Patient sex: M
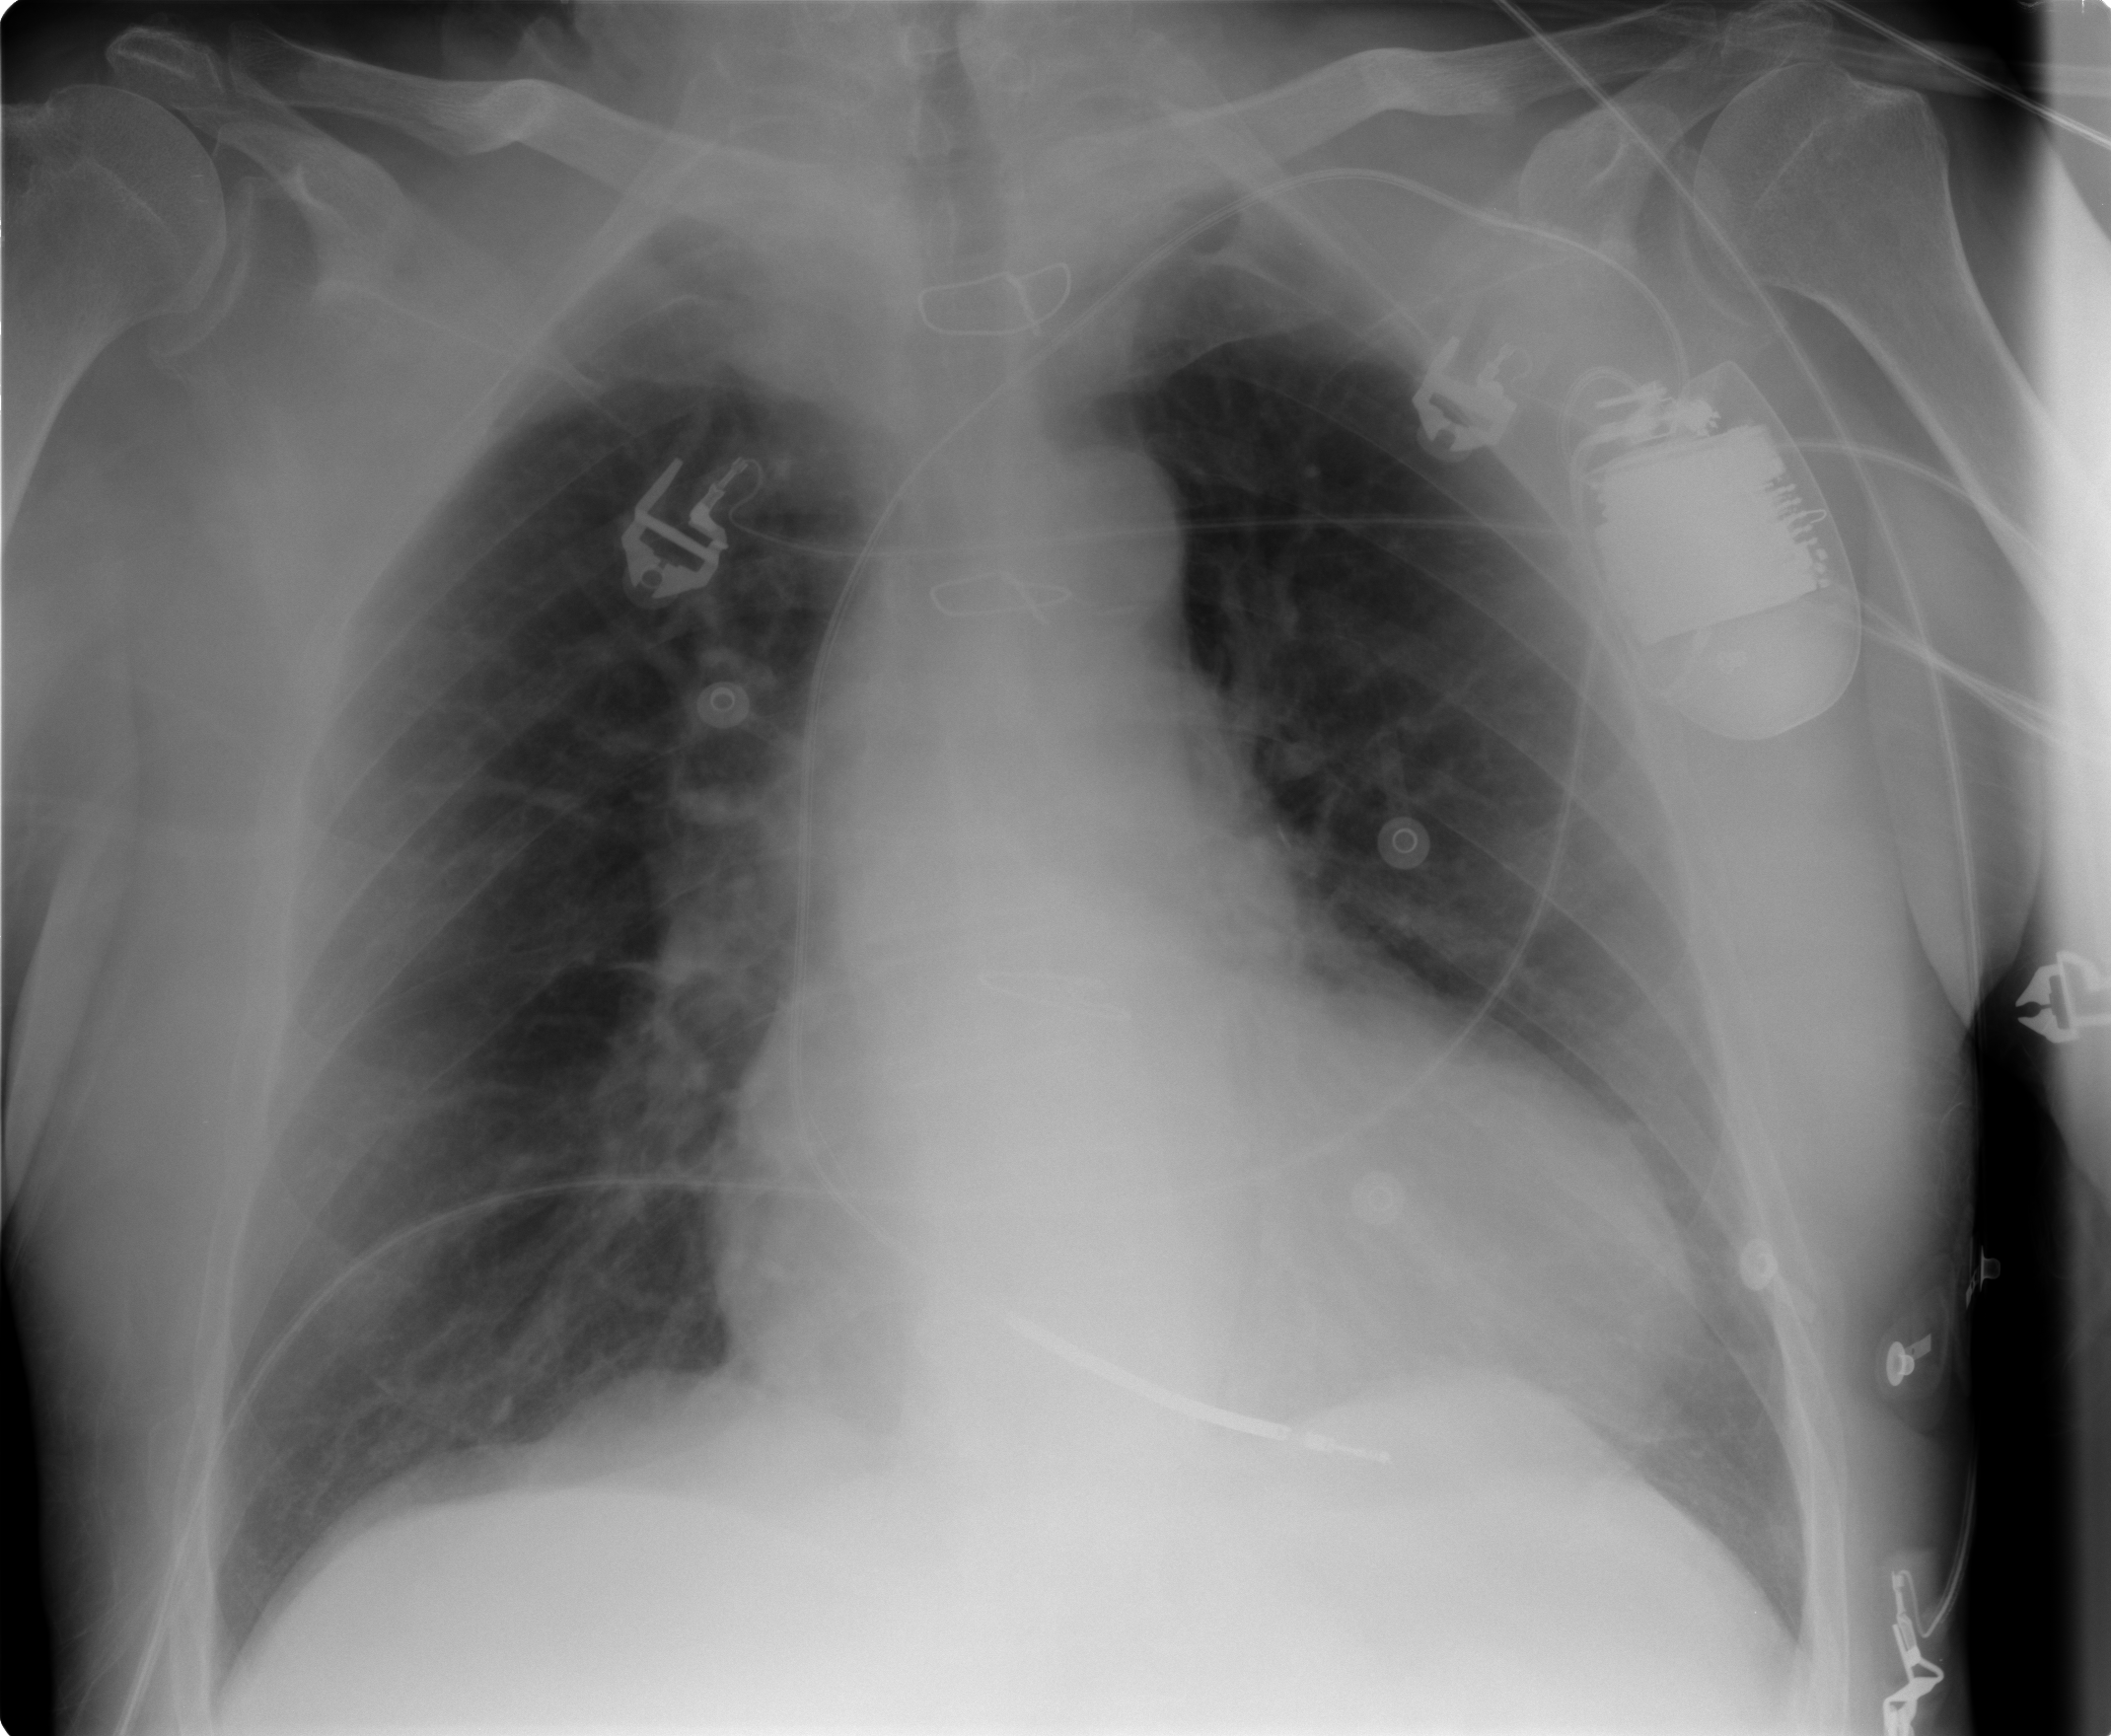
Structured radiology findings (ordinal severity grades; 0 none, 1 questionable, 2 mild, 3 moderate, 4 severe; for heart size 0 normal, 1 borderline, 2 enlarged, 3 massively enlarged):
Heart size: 2
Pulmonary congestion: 1
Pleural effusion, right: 0
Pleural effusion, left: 0
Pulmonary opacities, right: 0
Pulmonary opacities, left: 0
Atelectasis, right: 1
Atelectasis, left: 1